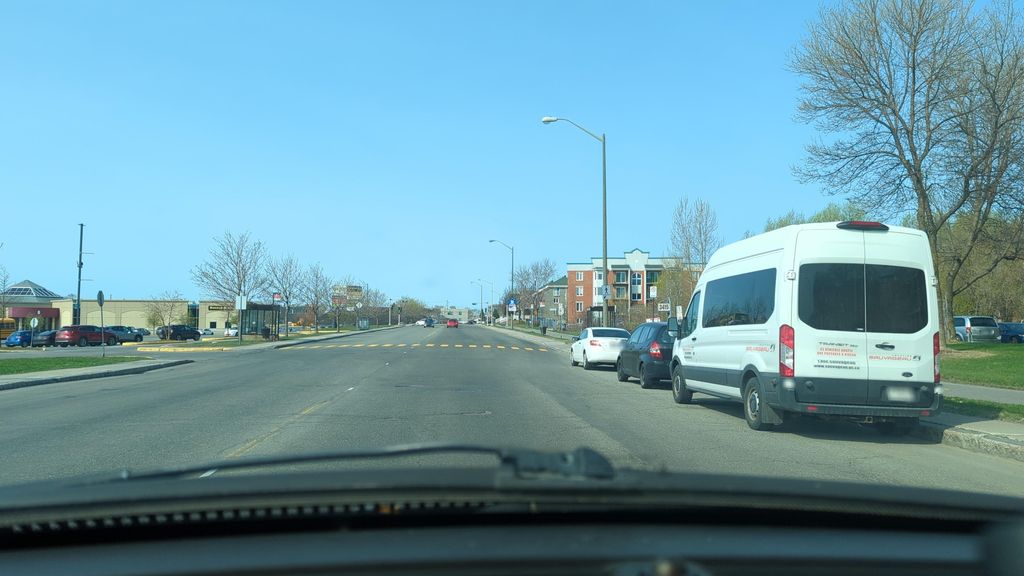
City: quebec_city